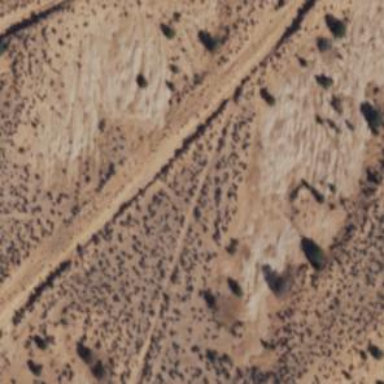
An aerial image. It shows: Track road.